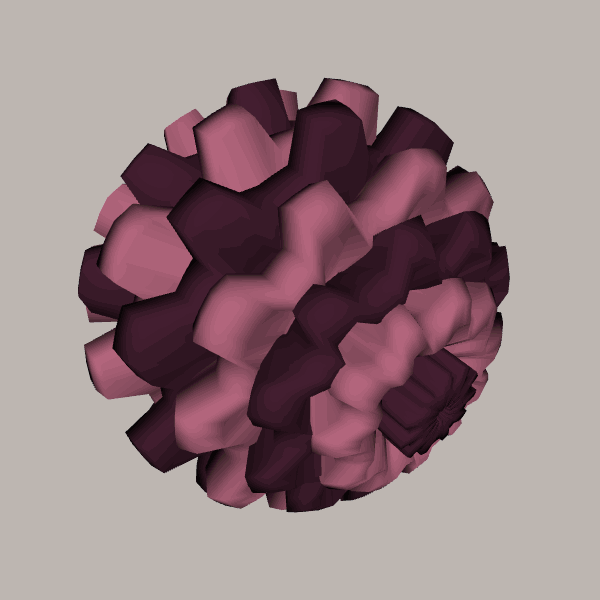
Background: light